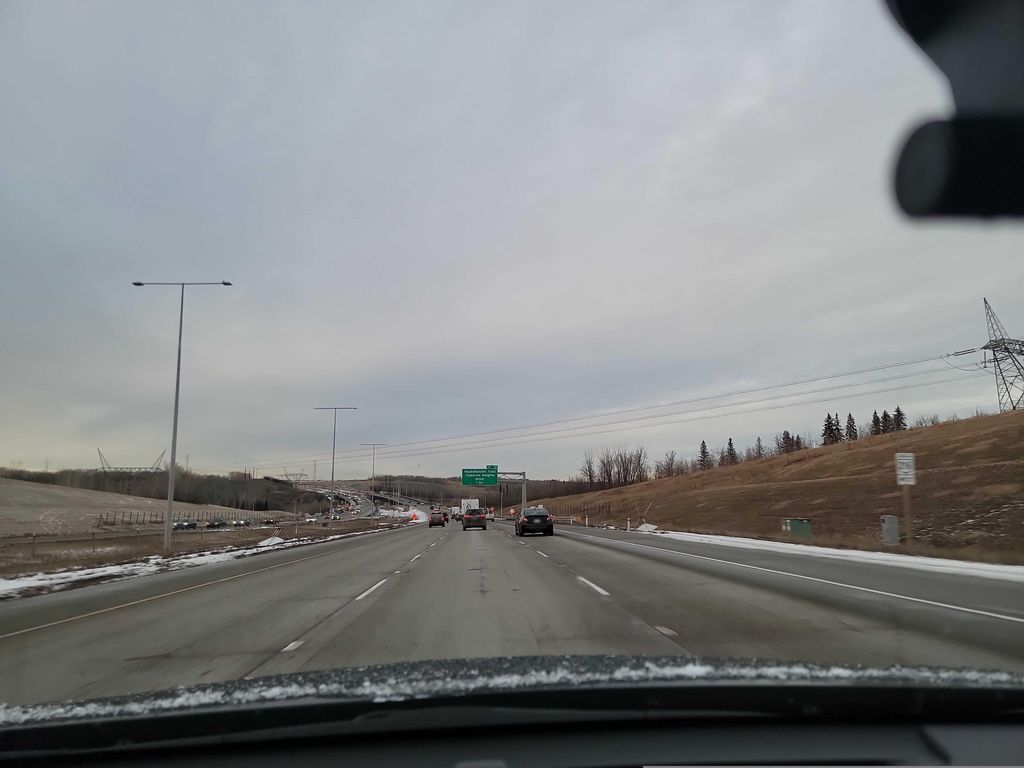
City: edmonton